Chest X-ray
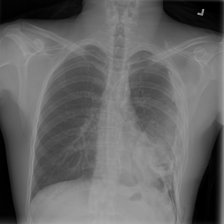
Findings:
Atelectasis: negative
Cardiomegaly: negative
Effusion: negative
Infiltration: negative
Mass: negative
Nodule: negative
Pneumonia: negative
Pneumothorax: positive
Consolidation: negative
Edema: negative
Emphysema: negative
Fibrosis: negative
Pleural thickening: negative
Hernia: negative